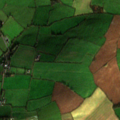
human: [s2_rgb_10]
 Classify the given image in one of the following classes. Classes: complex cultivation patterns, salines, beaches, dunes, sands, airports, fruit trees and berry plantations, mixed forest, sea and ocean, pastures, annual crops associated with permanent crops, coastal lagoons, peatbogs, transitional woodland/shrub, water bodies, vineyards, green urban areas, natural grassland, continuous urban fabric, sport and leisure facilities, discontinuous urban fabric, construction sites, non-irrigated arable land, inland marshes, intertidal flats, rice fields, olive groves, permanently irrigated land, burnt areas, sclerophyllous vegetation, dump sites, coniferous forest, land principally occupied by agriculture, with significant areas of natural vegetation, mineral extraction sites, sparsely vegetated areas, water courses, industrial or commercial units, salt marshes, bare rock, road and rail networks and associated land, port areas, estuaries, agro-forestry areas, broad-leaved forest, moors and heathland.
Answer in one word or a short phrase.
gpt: non-irrigated arable land, pastures